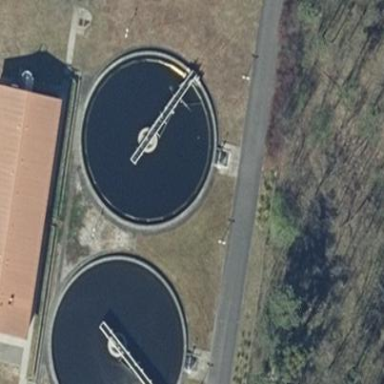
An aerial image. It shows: Body of wastewater.